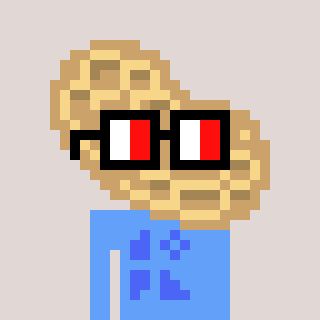
a pixel art character with square glasses with black frames and red eyes, a peanut-shaped head and a blue-colored body on a warm background